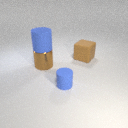
large brown metal cylinder below large blue rubber cylinder